Field crop: maize
Growth stage: 1
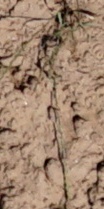
Species: lolium